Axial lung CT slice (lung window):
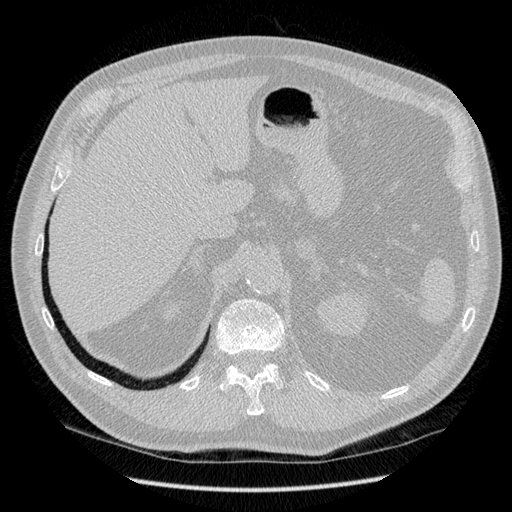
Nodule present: no